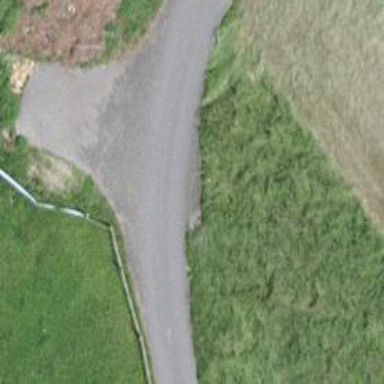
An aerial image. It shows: Well-maintained track road with grade 1 tracktype.